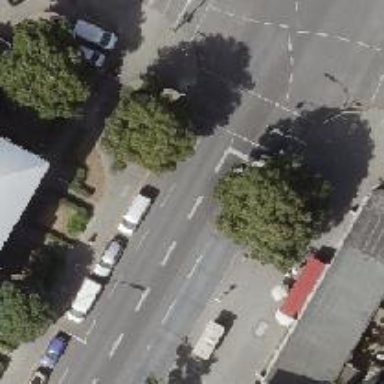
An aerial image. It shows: Road with traffic signals for signaling.